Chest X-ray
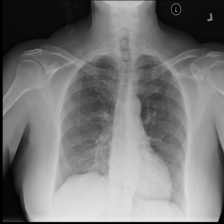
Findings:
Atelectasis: negative
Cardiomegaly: negative
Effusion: negative
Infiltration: negative
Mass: negative
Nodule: negative
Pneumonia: negative
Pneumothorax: negative
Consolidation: negative
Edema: negative
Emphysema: negative
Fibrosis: negative
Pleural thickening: negative
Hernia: negative